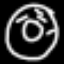
Label: donut